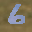
Label: 6